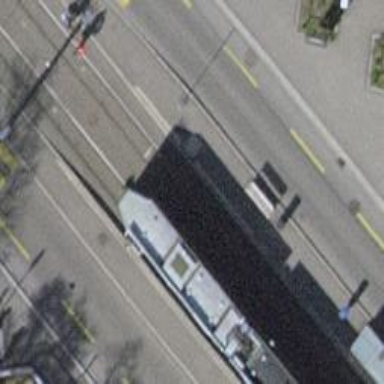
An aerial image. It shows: Tram stop with public transport stop position.